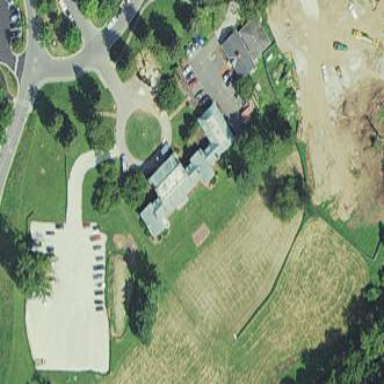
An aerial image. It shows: Historic manor building.